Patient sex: M
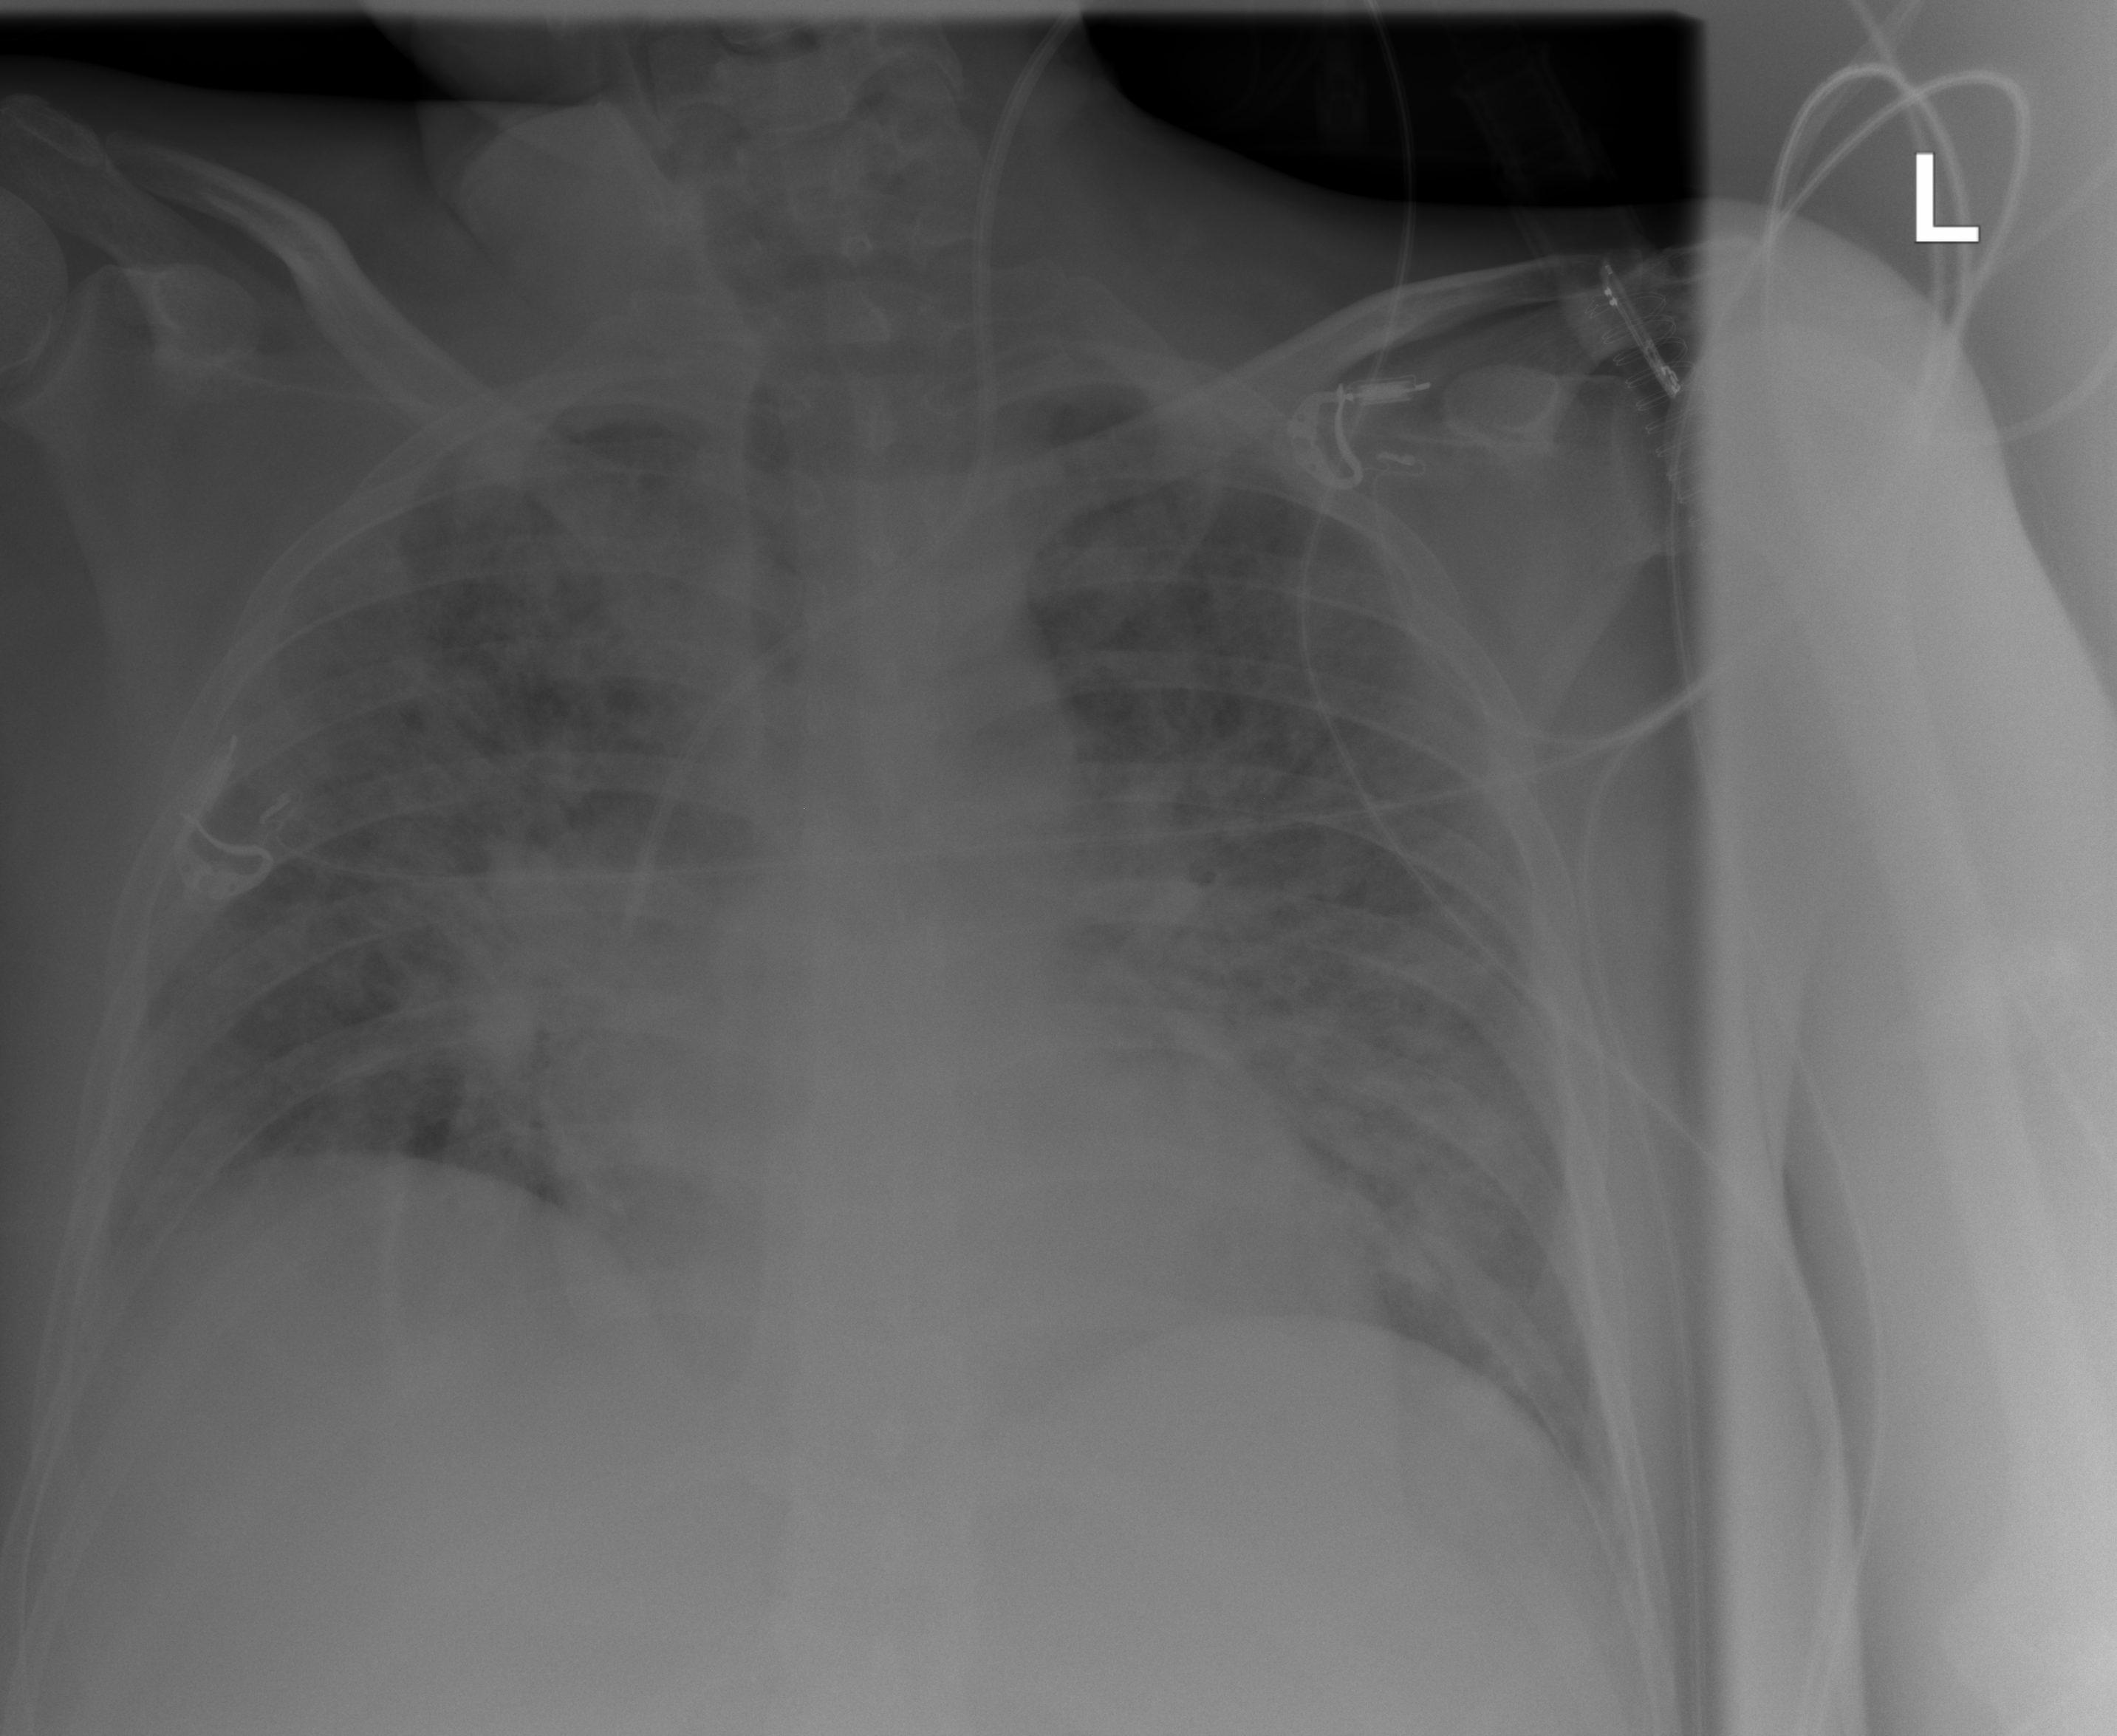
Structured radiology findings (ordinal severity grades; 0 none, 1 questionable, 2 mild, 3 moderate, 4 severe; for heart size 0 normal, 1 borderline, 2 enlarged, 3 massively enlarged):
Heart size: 0
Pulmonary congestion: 0
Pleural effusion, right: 1
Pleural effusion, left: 0
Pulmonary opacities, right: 3
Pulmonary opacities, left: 3
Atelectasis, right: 0
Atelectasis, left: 0